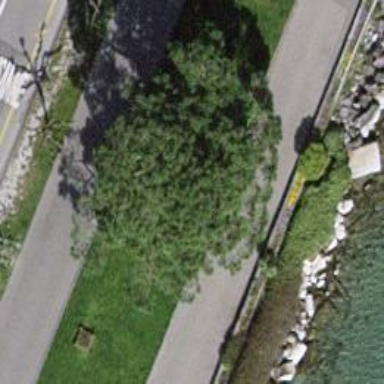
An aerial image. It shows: Bench.